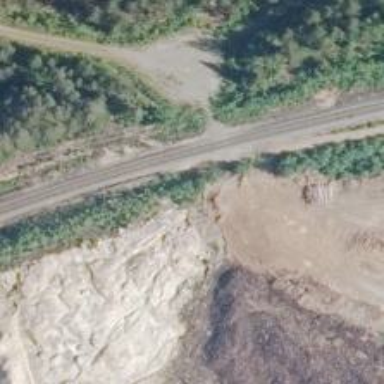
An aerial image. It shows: Railway track classified as B1.